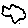
Label: cloud